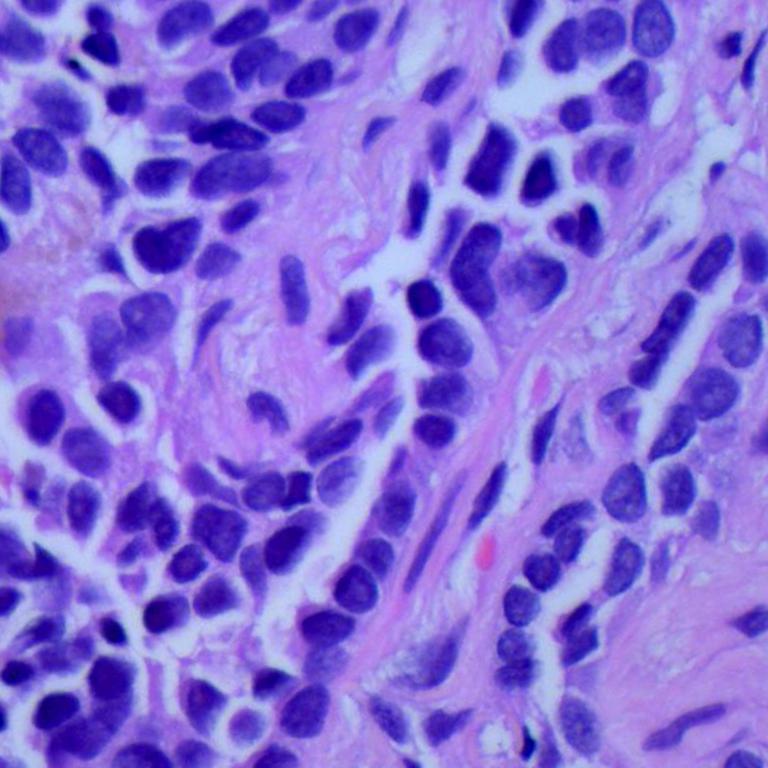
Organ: lung
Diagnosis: adenocarcinomas